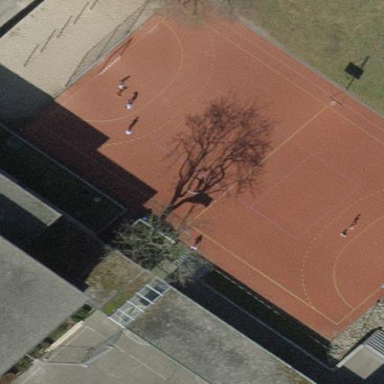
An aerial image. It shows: Handball pitch with tartan surface for leisure land activities.